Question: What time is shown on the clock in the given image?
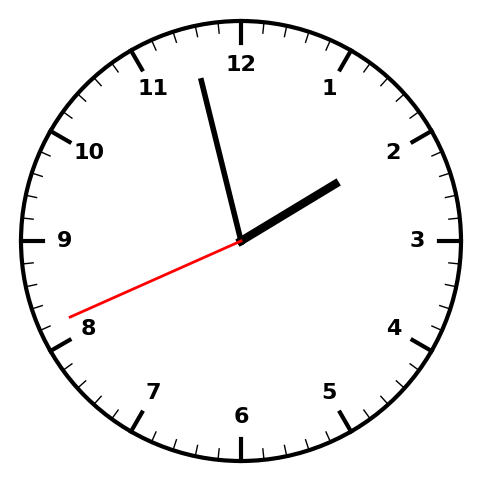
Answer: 01:57:41